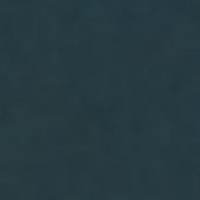
EUNIS habitat code: 14
Species observed at this site:
Chroicocephalus ridibundus
Certhia brachydactyla
Passer domesticus
Anas platyrhynchos
Hirundo rustica